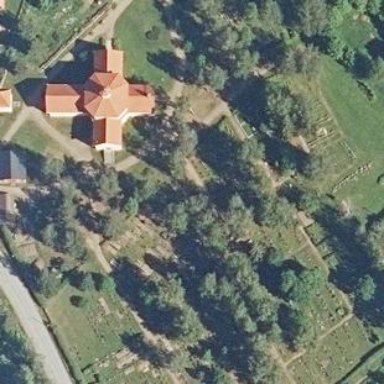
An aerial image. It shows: Cemetery.